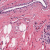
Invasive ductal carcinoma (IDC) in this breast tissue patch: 0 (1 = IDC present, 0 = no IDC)